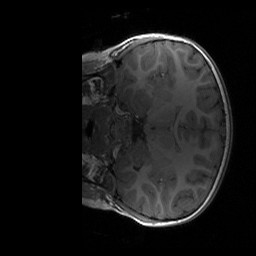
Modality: T1w
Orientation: coronal
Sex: female
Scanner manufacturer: siemens
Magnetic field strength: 3 T
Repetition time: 1.9 s
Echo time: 0.00243 s